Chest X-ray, AP view. Patient: 53 years old, sex M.
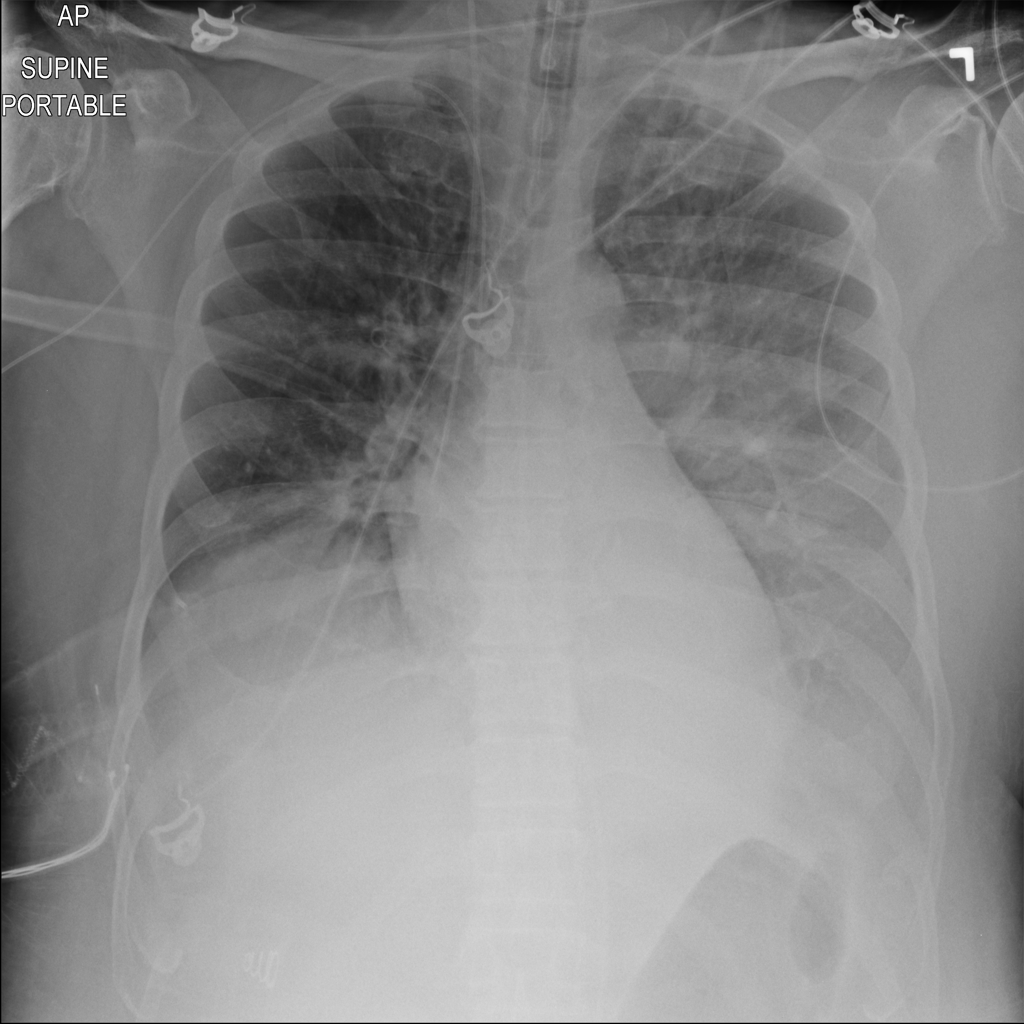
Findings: Atelectasis, Consolidation, Effusion, Infiltration